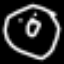
Label: donut